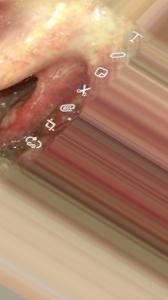
Condition: Mouth Ulcer